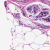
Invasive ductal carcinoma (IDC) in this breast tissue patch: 0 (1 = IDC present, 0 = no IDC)